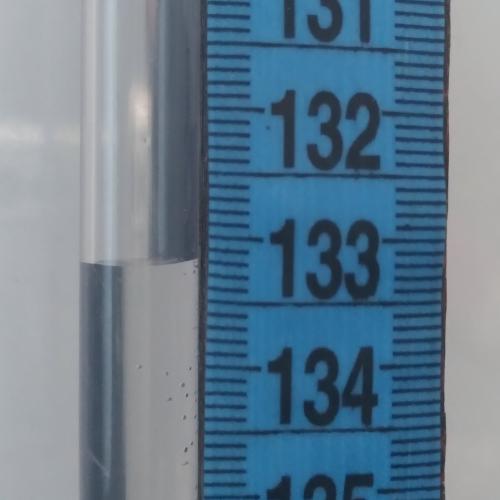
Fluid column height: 133.2 cm